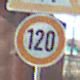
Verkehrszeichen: Geschwindigkeit120
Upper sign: EinseitigVerengteFahrbahnRechts
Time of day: MorningAfternoon
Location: Outdoor (Suburban)
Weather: Clear
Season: NotSpecified
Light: Natural